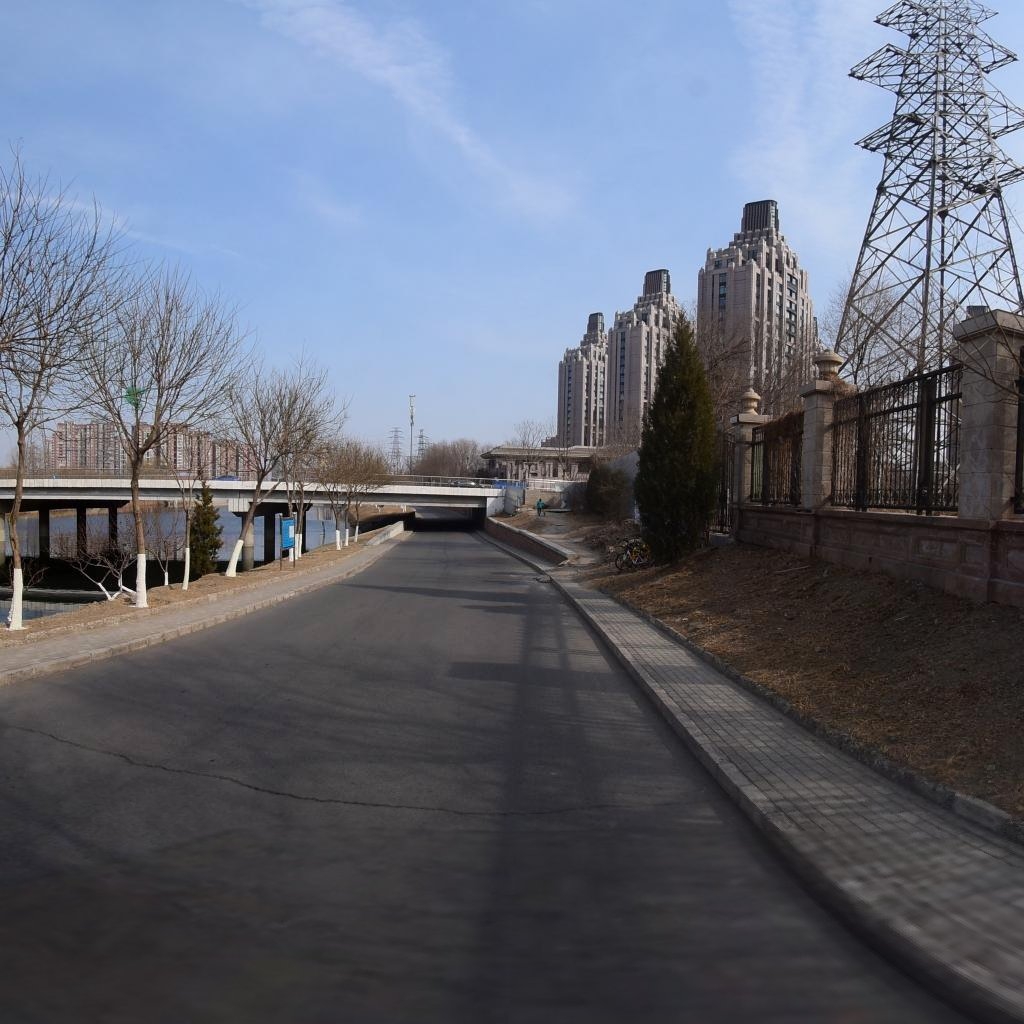
Region: Chaoyang
Road damage annotations: transverse crack